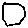
Label: hexagon